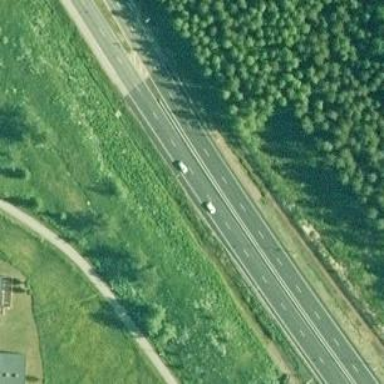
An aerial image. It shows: Asphalt road designated as trunk highway.